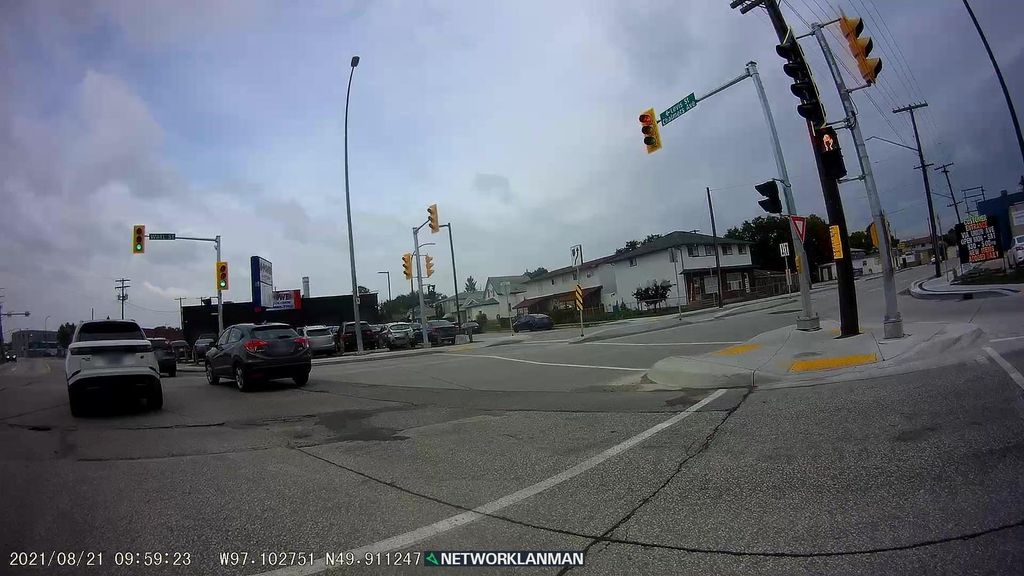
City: winnipeg